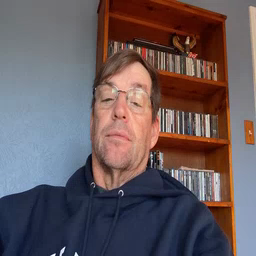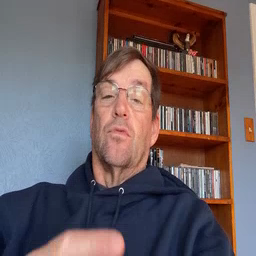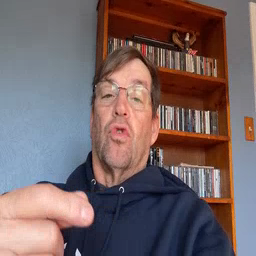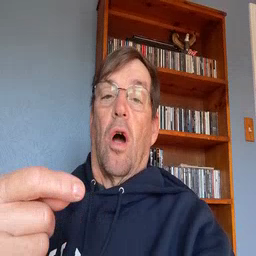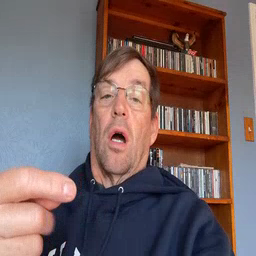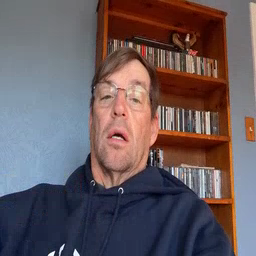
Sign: dog